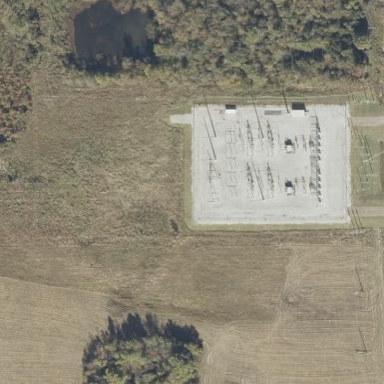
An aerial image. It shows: Distribution level power substation enclosed by fence.